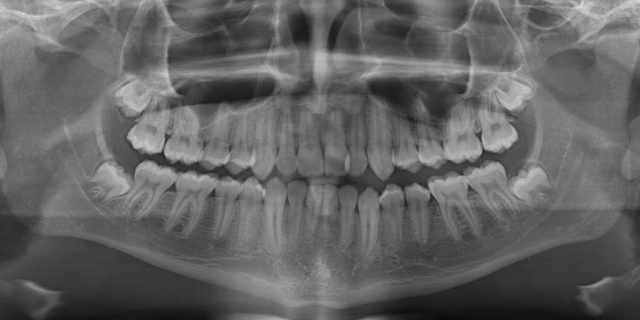
adult